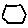
Label: hexagon